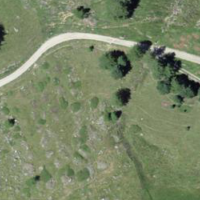
EUNIS habitat code: 26
Species observed at this site:
Ajuga pyramidalis